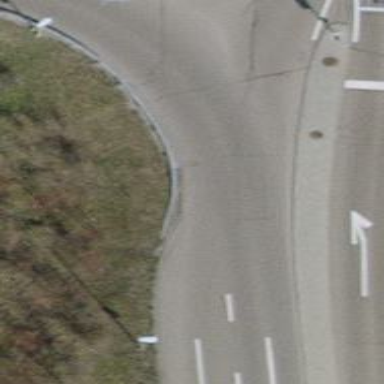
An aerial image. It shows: Secondary link road with asphalt surface.